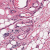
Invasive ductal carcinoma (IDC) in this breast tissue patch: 0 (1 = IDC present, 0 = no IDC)